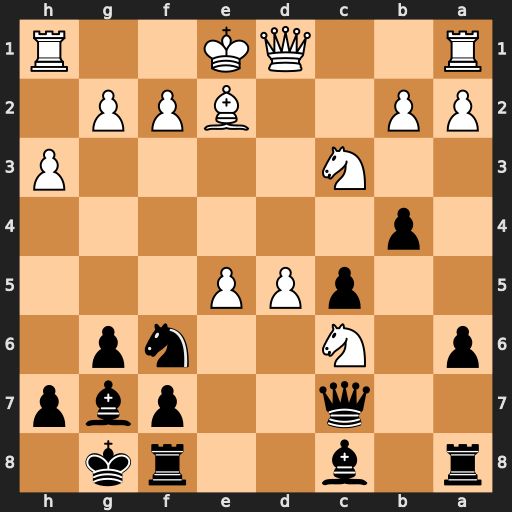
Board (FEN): r1b2rk1/2q2pbp/p1N2np1/2pPP3/1p6/2N4P/PP2BPP1/R2QK2R
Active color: b
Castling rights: KQ
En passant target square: -
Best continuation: bxc3 exf6 Bxf6 O-O cxb2